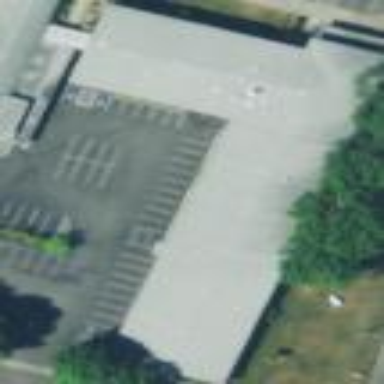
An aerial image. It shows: Public building.